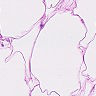
Metastatic tissue present: no